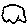
Label: cloud